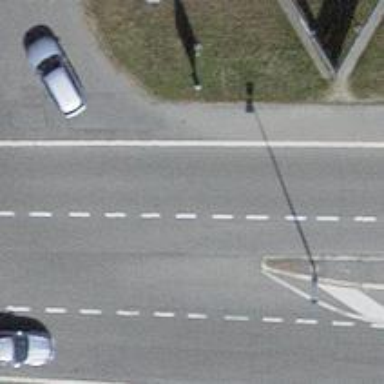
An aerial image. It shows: Primary highway.